Field crop: tomato
Growth stage: 1
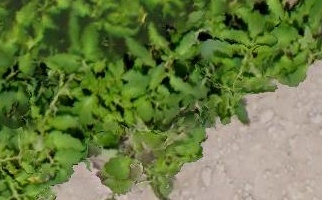
Species: tomato